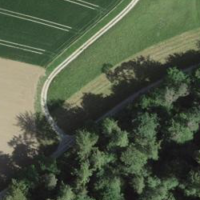
EUNIS habitat code: 41
Species observed at this site:
Teucrium scorodonia